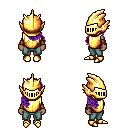
a pixel art fantasy rpg character, female body template, human, dark skin, gold chest armor, teal pants, purple right-swept hairstyle, gold helm, cloth bracers, gold boots, four views (front, back, left, right), 2x2 character sprite sheet, small pixel art, hard edges, no anti-aliasing